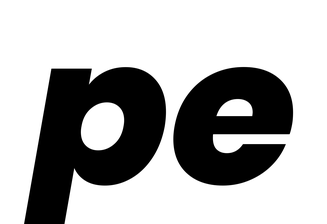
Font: Poppins-ExtraBoldItalic